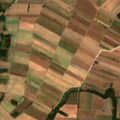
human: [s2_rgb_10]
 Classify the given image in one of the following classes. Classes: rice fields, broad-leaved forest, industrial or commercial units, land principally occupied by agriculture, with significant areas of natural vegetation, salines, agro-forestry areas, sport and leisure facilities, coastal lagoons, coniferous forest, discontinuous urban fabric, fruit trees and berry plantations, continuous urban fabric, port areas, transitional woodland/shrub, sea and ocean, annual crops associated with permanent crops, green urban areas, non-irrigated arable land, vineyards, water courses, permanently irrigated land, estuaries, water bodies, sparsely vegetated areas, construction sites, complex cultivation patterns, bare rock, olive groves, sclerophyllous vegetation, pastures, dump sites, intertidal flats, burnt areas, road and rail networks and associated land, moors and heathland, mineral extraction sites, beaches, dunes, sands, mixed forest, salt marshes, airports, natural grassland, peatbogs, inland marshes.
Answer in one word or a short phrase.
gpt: non-irrigated arable land, land principally occupied by agriculture, with significant areas of natural vegetation